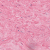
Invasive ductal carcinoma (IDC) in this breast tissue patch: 0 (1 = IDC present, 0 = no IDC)